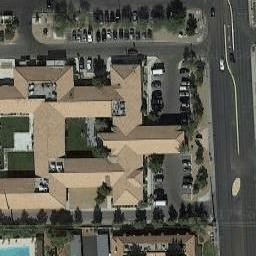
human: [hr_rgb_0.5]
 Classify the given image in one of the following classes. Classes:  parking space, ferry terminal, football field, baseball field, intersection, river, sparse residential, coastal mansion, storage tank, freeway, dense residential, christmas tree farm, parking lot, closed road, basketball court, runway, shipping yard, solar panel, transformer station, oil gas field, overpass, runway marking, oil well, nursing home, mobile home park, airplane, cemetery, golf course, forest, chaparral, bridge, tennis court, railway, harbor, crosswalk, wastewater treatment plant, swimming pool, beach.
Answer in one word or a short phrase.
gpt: nursing home